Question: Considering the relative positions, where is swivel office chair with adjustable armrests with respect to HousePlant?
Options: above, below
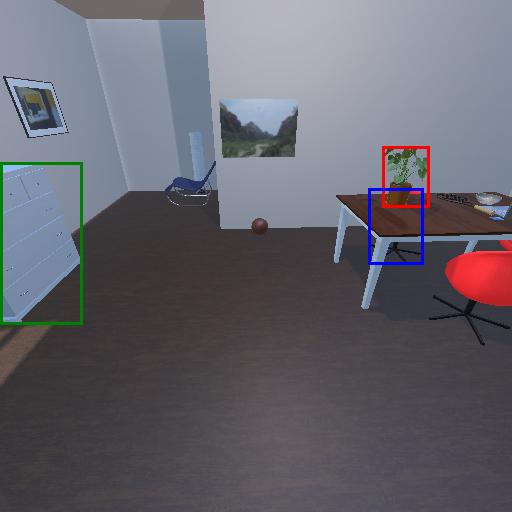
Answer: above